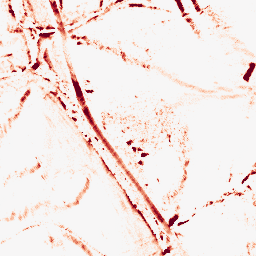
Category: morphological
Decomposition family: morphological_diamond
Decomposition parameters: operation: opening
radius: 5
Upsampling method: lanczos
Upsampling parameters: scale: 2
Upsampling scale: 2